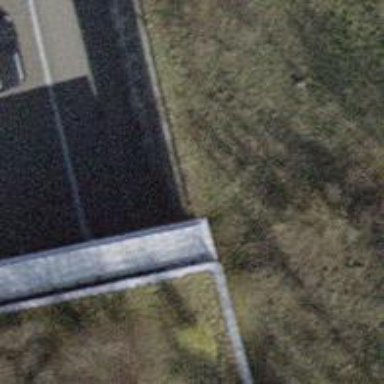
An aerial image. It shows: Concrete retaining wall.